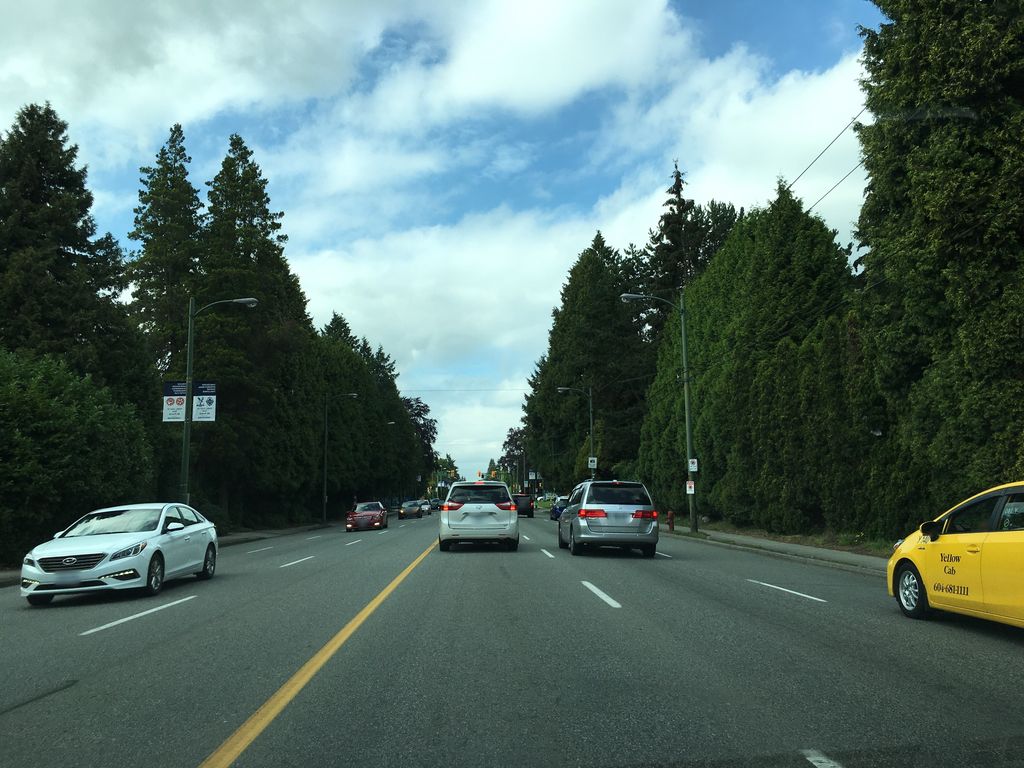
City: vancouver